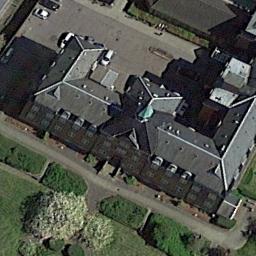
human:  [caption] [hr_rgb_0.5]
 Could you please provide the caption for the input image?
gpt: There is a church between the grass and the open place .

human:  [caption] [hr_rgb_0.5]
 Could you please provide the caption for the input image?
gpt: This is a church with lots of trees and grass around it .

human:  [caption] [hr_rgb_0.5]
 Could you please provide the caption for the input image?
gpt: The church with a green tower and the rest of the church has some gray sloping roofs .

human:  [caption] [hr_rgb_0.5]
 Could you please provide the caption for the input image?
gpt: A church with a gray roof surrounded by many trees .

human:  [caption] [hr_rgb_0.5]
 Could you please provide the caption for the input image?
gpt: There is a road near the church .